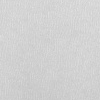
Atmospheric dust classification: dusty